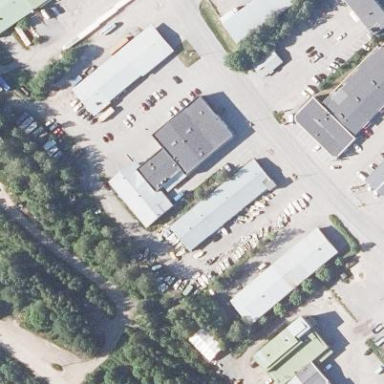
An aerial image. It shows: Retail area.